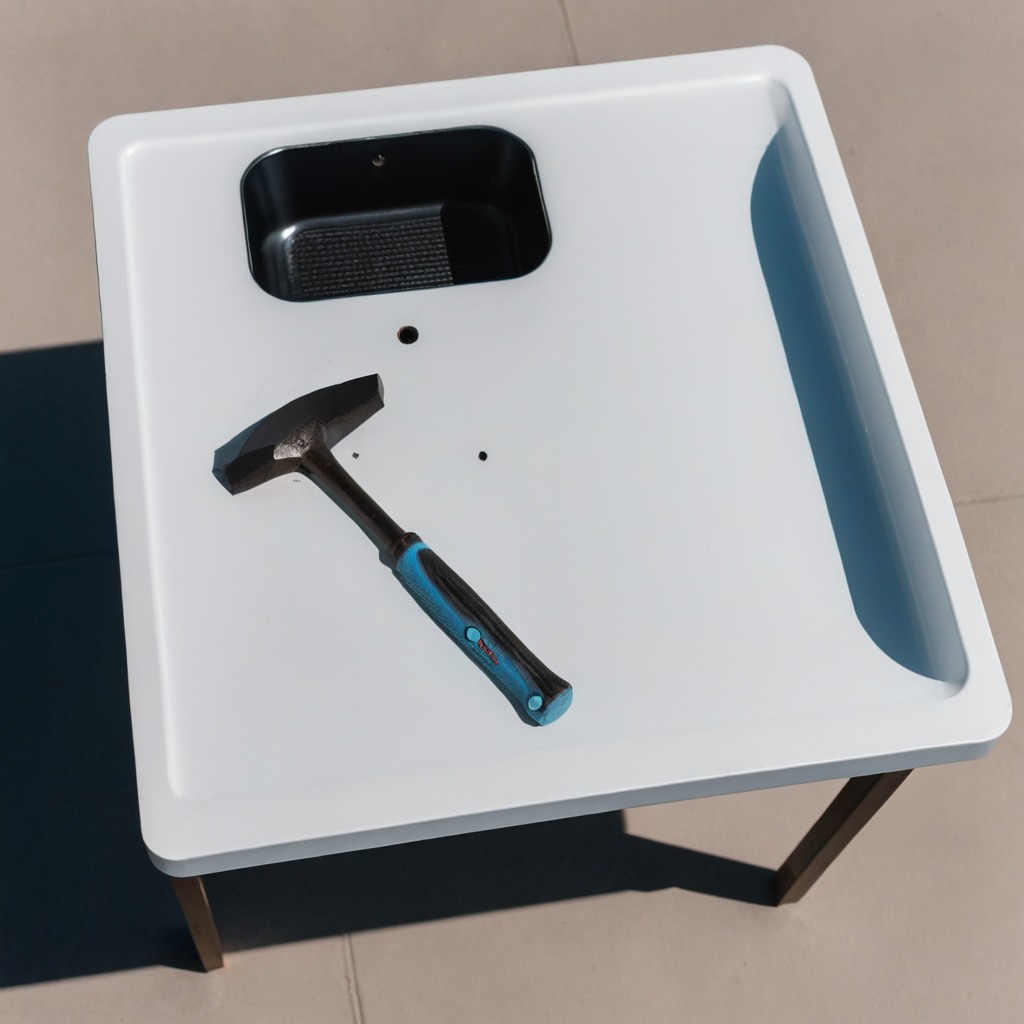
A hammer lies on the table.